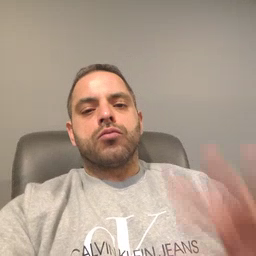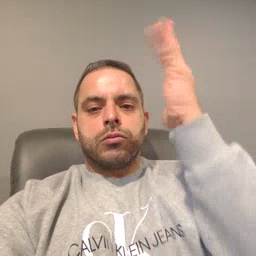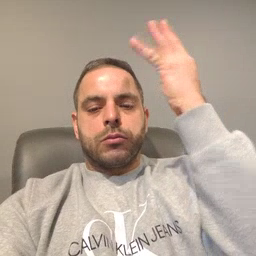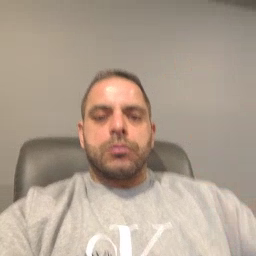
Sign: tree